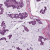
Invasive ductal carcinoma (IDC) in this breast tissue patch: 1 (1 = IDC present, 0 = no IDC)